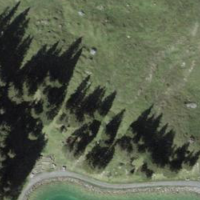
EUNIS habitat code: 23
Species observed at this site:
Petasites albus